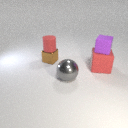
small brown metal cube below small red rubber cylinder